Field crop: maize
Growth stage: 2
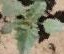
Species: datura